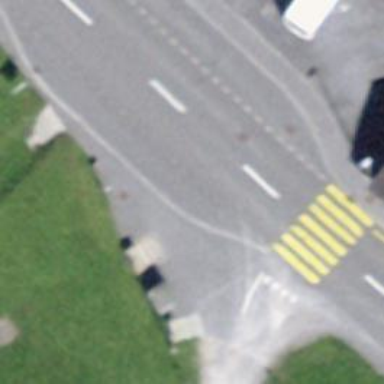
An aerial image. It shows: Public transport stop position.